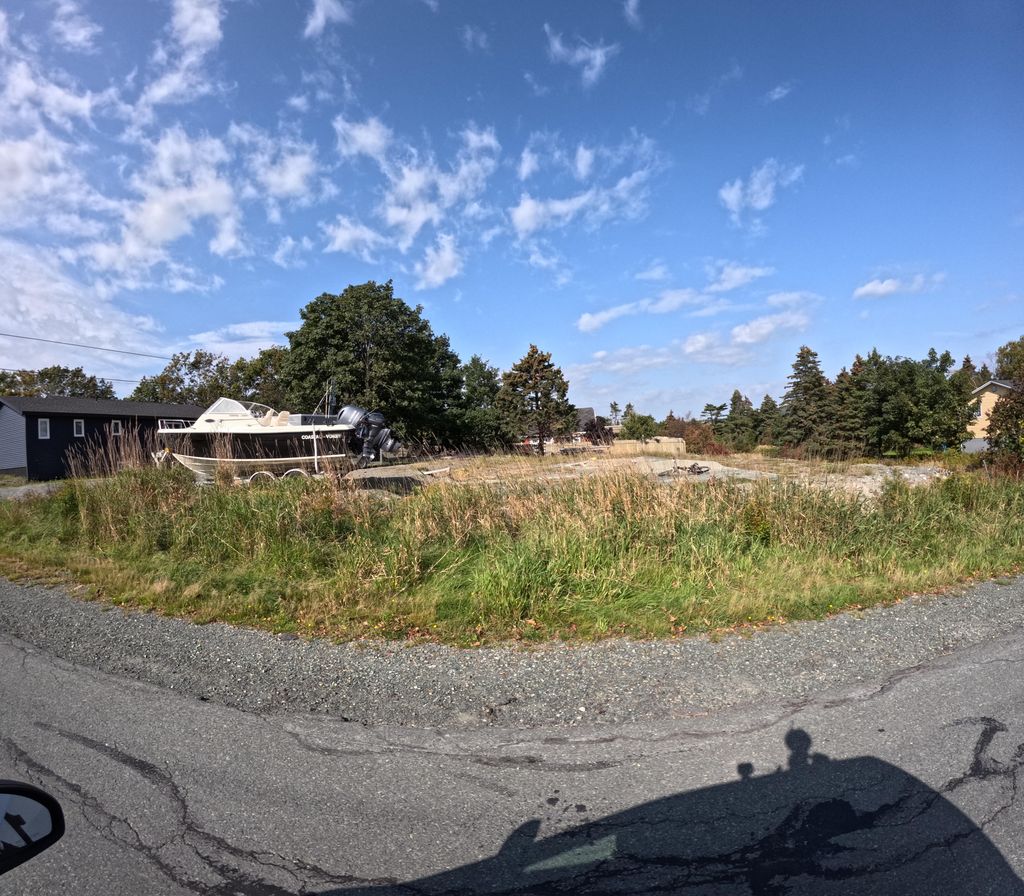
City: st_johns